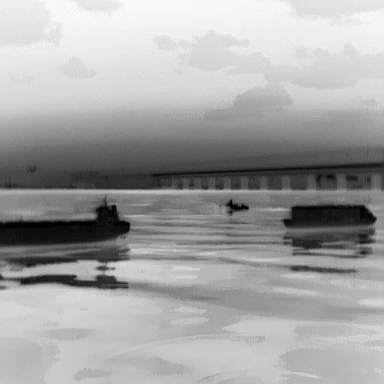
There are three objects shown in the infrared image, including a warship, a fishing_boat, and a liner.